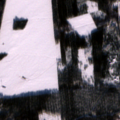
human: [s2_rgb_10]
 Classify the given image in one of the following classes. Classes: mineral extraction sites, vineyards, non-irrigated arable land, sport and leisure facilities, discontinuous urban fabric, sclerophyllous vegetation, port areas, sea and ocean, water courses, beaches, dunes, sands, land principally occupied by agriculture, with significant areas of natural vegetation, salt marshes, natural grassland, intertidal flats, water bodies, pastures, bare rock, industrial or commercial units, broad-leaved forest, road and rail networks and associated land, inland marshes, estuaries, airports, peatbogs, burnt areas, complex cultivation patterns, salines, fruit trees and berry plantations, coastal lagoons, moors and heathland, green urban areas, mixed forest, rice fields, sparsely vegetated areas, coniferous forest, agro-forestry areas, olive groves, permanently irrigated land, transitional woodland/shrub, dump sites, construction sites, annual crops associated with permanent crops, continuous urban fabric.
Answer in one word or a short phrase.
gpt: non-irrigated arable land, broad-leaved forest, coniferous forest, mixed forest